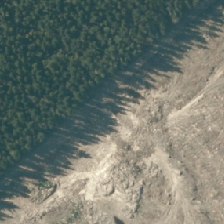
Land cover: harvested_forest